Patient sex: M
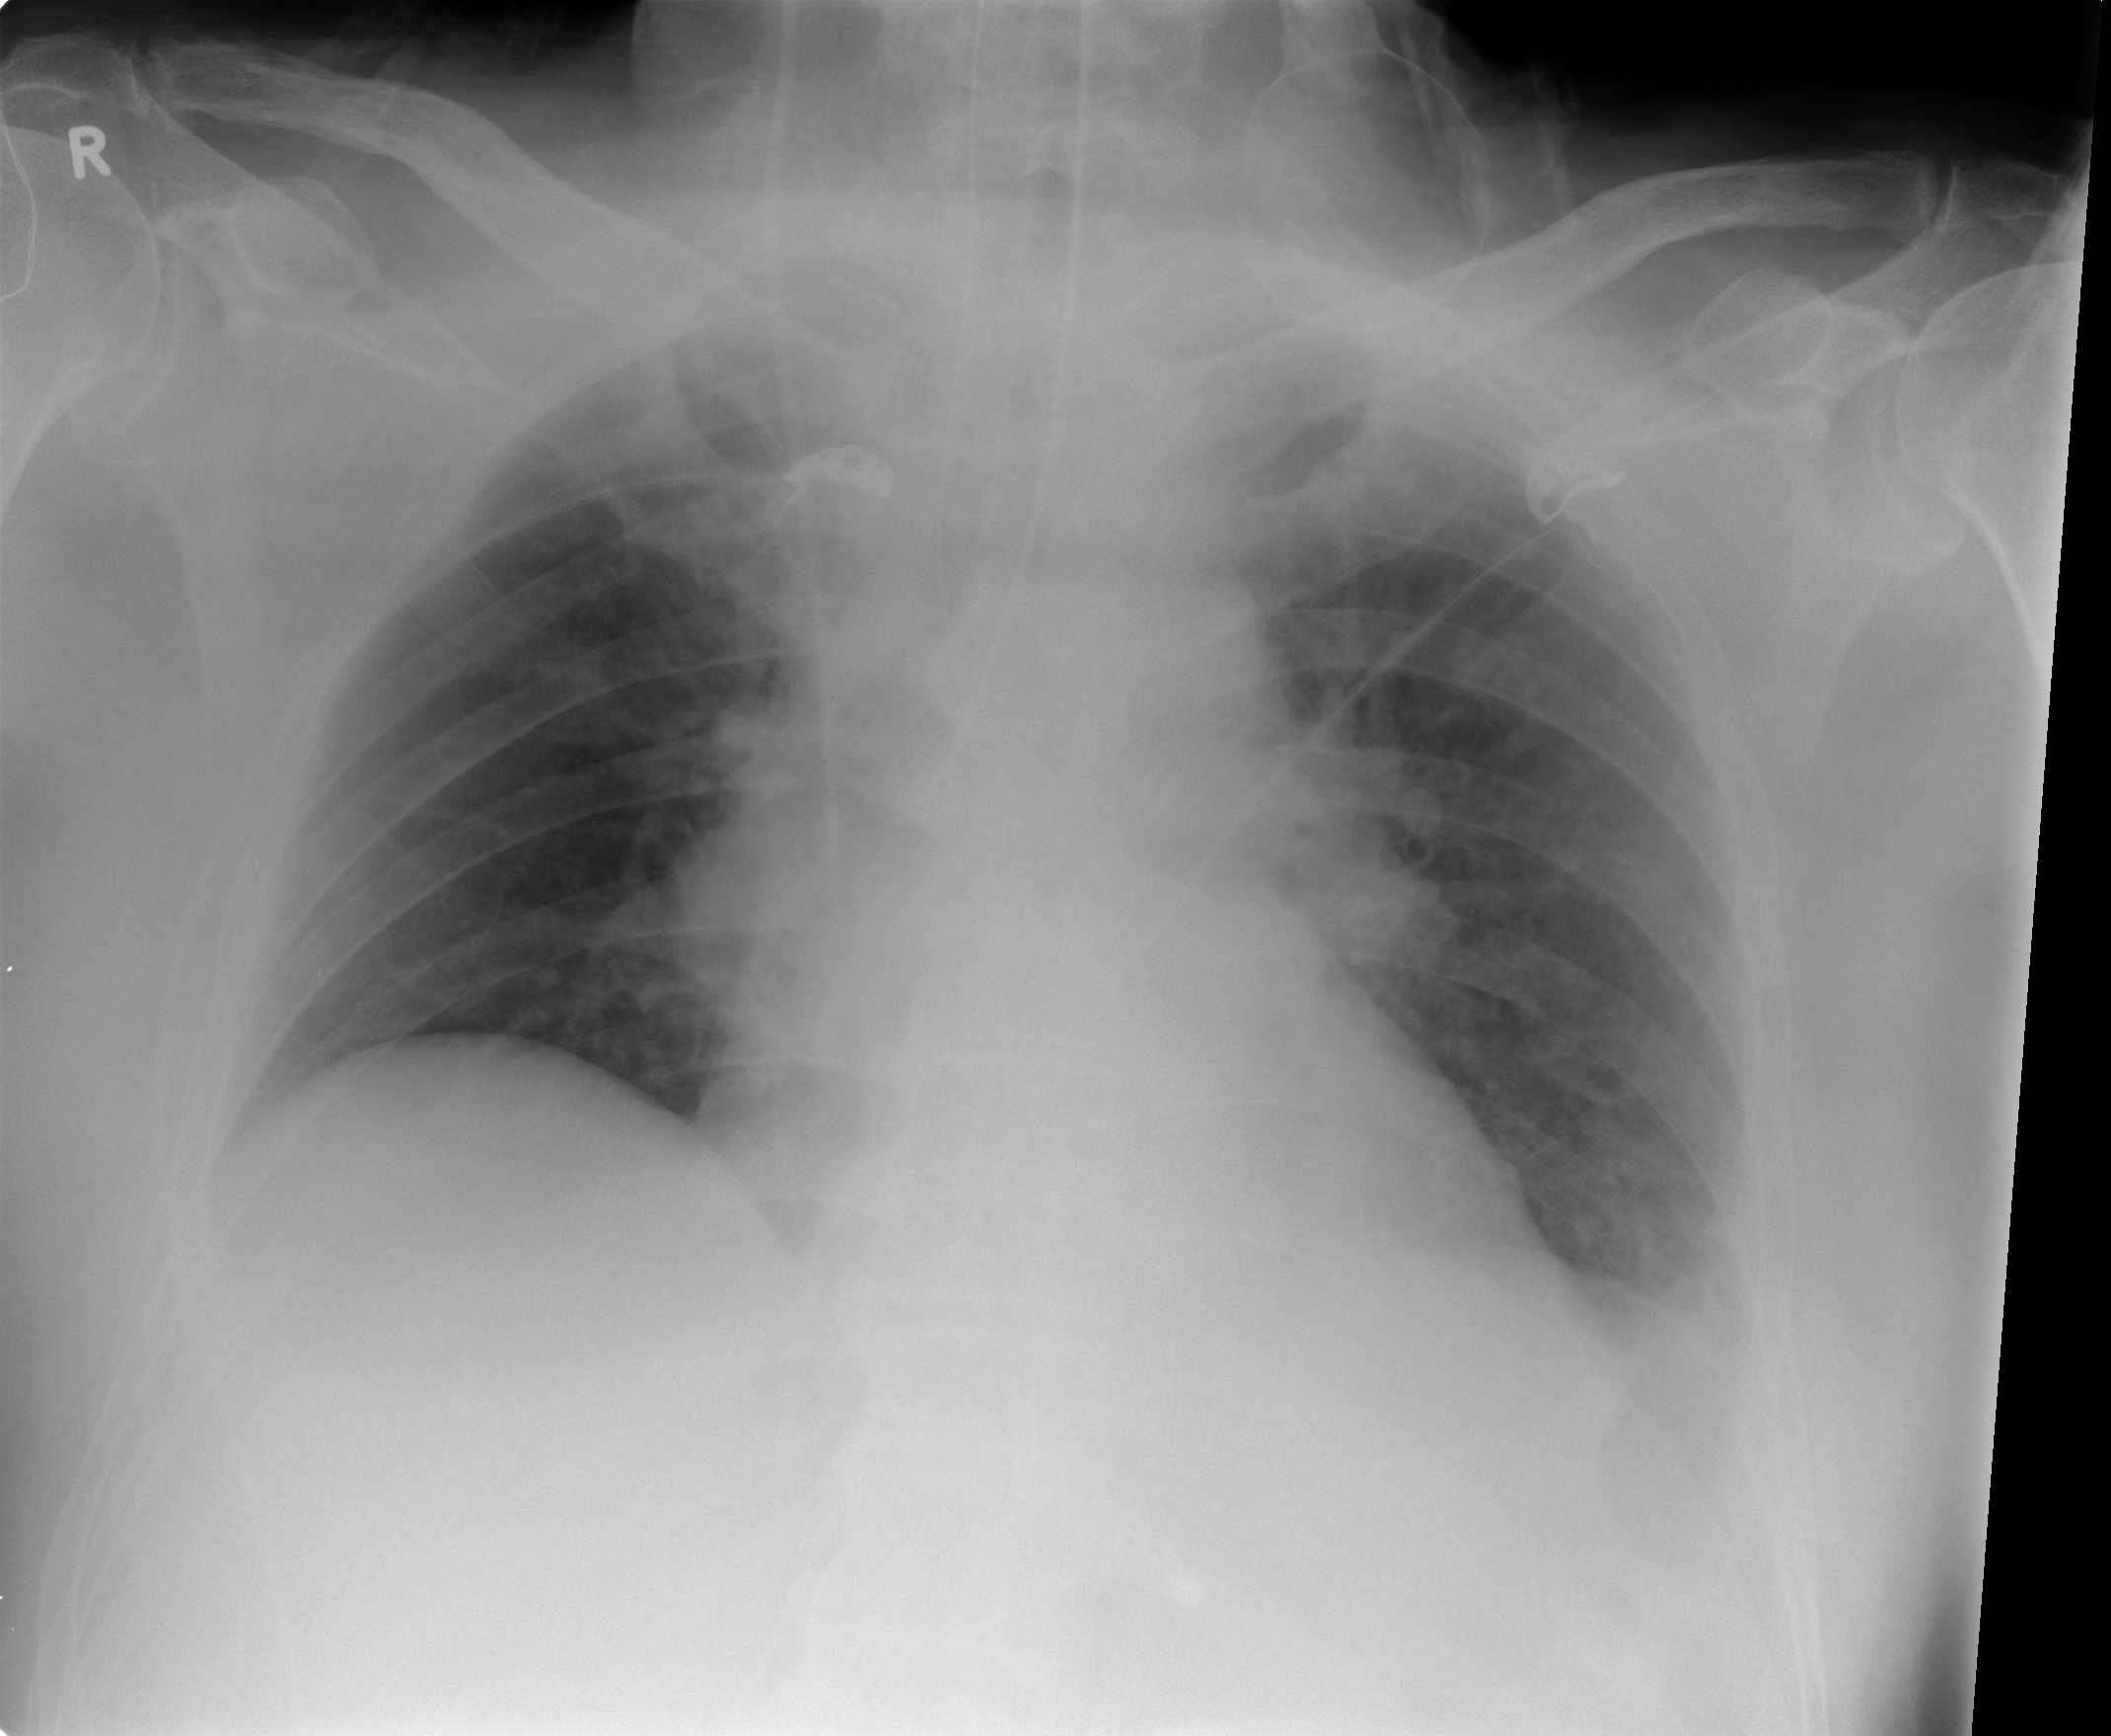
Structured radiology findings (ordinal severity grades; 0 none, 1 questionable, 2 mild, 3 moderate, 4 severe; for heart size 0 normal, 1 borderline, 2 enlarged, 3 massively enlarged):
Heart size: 0
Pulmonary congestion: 2
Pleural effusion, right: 0
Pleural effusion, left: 2
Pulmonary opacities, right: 0
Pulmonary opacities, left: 0
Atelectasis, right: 0
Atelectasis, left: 2